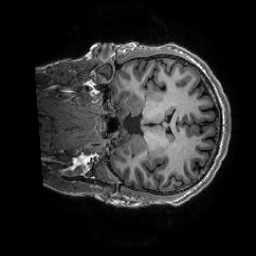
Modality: T1w
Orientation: coronal
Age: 26
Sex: male
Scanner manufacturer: ge
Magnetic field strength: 3 T
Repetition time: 0.0073 s
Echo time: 0.003 s